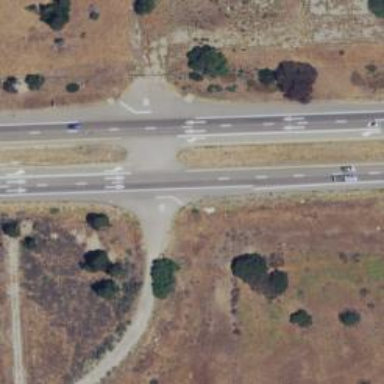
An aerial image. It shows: Trunk link highway.